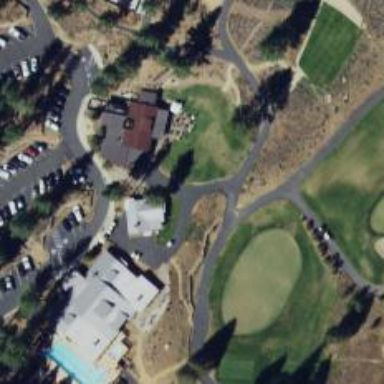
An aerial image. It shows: Path designated for golf carts.